Question: I am trying to emulate the multiple upload files in html form that looks similar to Yahoo's email attachments steps. I have this code as my html form. (outdata is a NSMutableString.)
'''
id out = @"<form action="" method="post" enctype="multipart/form-data" name="form1" id="form1">"
"<label>upload file:"
"<p>"
"</label>"
"<label>"
"<input type="file" name="file1" id="file1" value="LookUp1" />"
"</label>"
//"<label>"
//"<input type="submit" name="button" id="button" value="Submit1" />"
//"</label>"]
//"</form>"
//add 2nd browse submit
//"<form action="" method="post" enctype="multipart/form-data" name="form1" id="form1">"
//"<label>upload file"
//"</label>"
"<p>"
"<label>"
"<input type="file" name="file2" id="file2" value="LookUp2" />"
"</label>"
"<label>"
"<input type="submit" name="button" id="button" value="Submit" />"
"</label>"
"</form>";
[outdata appendString:out];
'''
The result of the html output is below. Basically, the server will save the file on the server hard drive. It worked fine. Except that it only saved the file the first Browse... button not the 2nd one even though I populated both boxes. The goal is that when I clicked on the Submit button, the files in both boxes should be posted one after another.
Is this client side javascript I need to write. Any help would be appreciated.

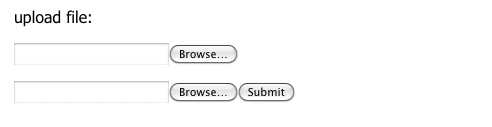
Answer: There are libraries doing this trick, so maybe they can solve your problem completely or inspire you in some way. For example <URL> is capable of this.